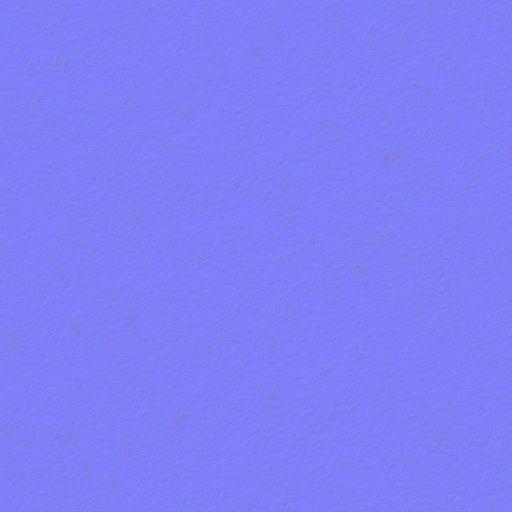
beige leather white